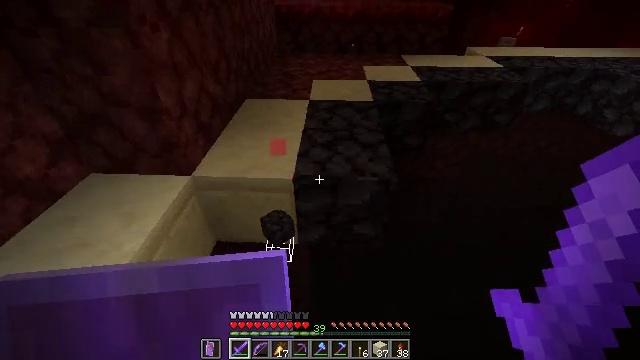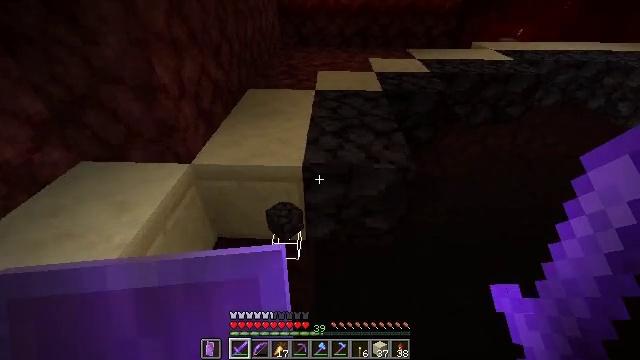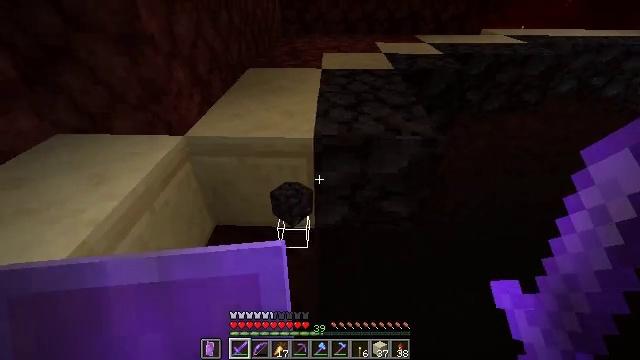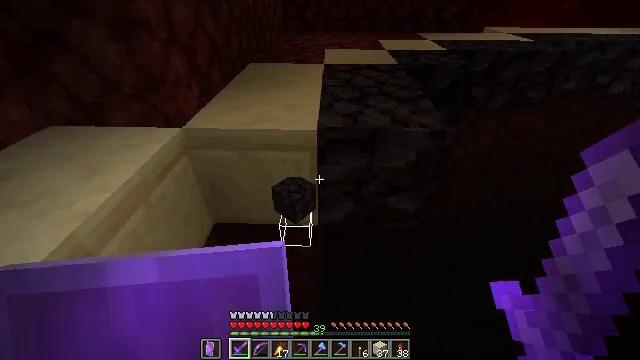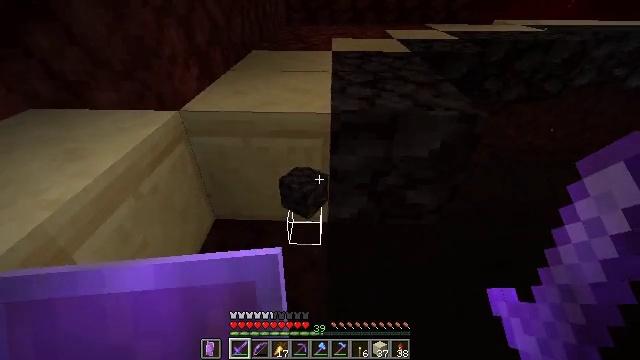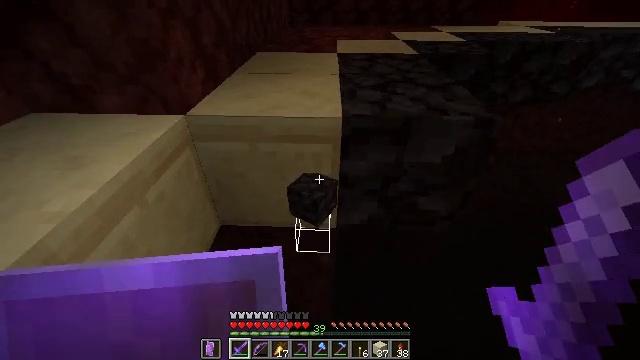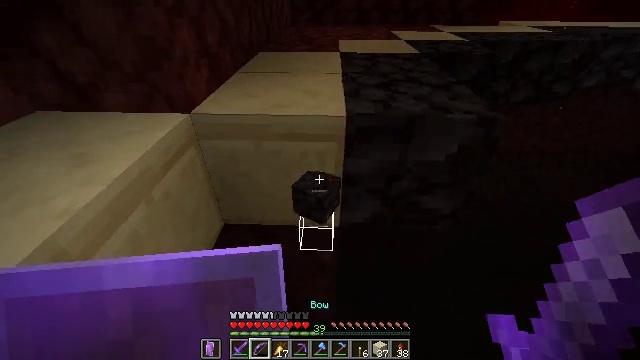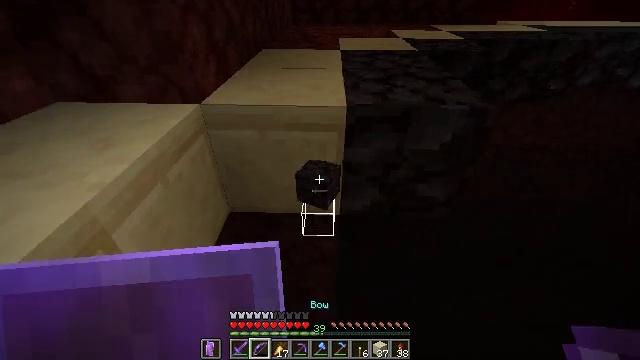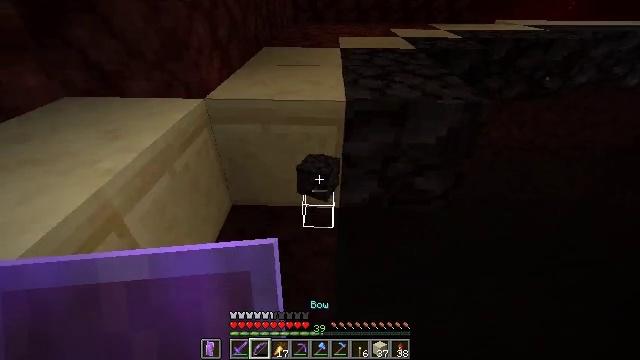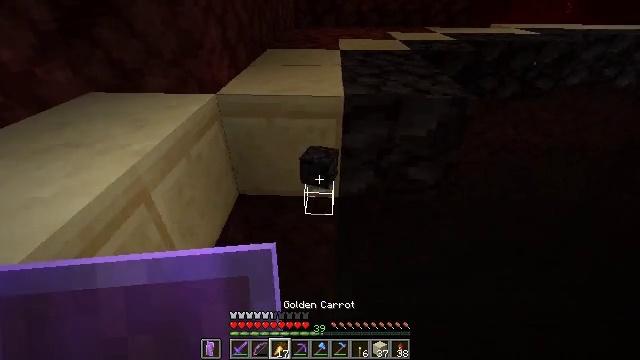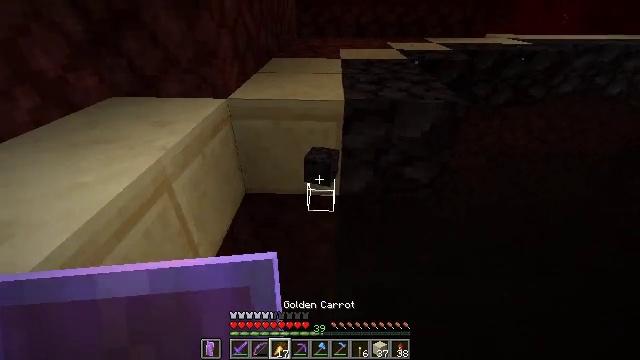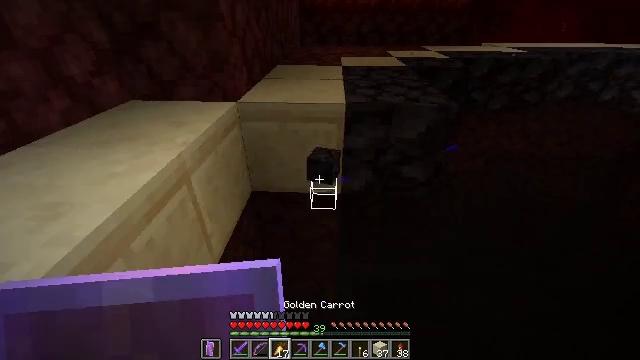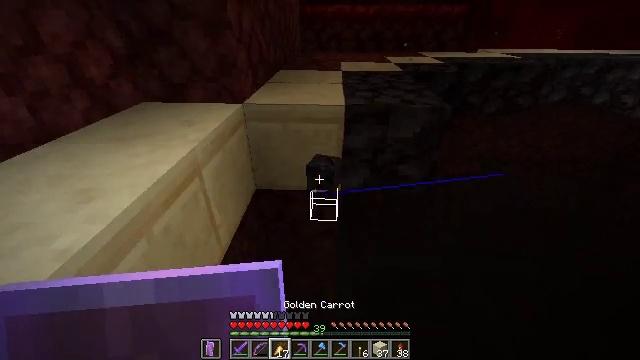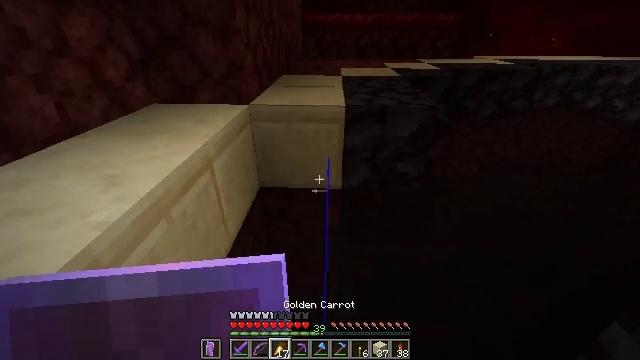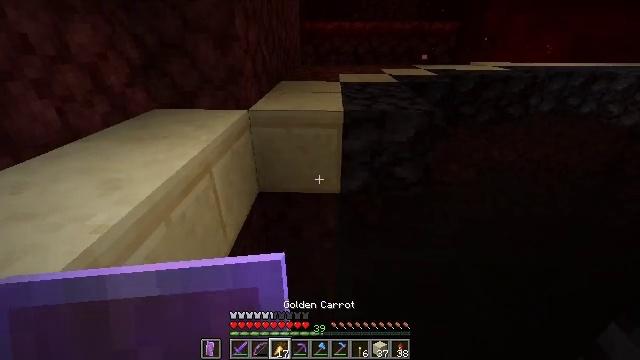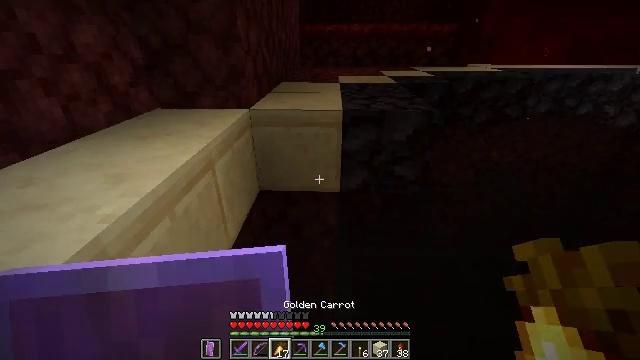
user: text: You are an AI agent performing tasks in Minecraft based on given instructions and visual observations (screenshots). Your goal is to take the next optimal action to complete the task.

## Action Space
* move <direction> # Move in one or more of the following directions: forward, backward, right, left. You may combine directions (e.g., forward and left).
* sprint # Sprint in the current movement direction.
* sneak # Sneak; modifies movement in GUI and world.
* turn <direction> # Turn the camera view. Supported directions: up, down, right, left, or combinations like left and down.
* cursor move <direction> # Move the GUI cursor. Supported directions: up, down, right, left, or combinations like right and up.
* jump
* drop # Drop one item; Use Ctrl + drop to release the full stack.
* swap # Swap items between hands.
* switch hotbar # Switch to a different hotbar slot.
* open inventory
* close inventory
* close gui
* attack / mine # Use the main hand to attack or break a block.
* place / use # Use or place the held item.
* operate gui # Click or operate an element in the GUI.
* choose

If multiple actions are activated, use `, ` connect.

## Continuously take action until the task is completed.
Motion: motion action
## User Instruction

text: Gather blackstone for crafting.
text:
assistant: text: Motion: move forward
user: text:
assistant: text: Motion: move forward
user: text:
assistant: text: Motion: no_op
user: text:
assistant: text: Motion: no_op
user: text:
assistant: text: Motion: no_op
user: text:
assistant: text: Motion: move back
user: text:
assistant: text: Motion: move back
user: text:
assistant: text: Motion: move back
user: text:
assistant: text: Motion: move back
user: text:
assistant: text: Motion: move back, turn up
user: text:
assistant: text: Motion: move back, turn up
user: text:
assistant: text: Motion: turn up
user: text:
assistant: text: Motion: turn up
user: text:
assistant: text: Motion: turn up
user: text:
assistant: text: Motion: no_op
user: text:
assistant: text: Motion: no_op
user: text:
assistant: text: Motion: no_op
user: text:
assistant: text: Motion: no_op
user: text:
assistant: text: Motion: no_op
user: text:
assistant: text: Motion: no_op
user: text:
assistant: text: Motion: turn right and up
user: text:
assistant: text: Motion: turn right and up
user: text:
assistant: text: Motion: turn right
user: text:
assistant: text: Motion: move forward
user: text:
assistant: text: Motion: move forward, turn right
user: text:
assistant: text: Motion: move forward
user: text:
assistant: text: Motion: move forward, turn right
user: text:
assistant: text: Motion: no_op
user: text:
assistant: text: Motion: no_op
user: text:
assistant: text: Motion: attack / mine